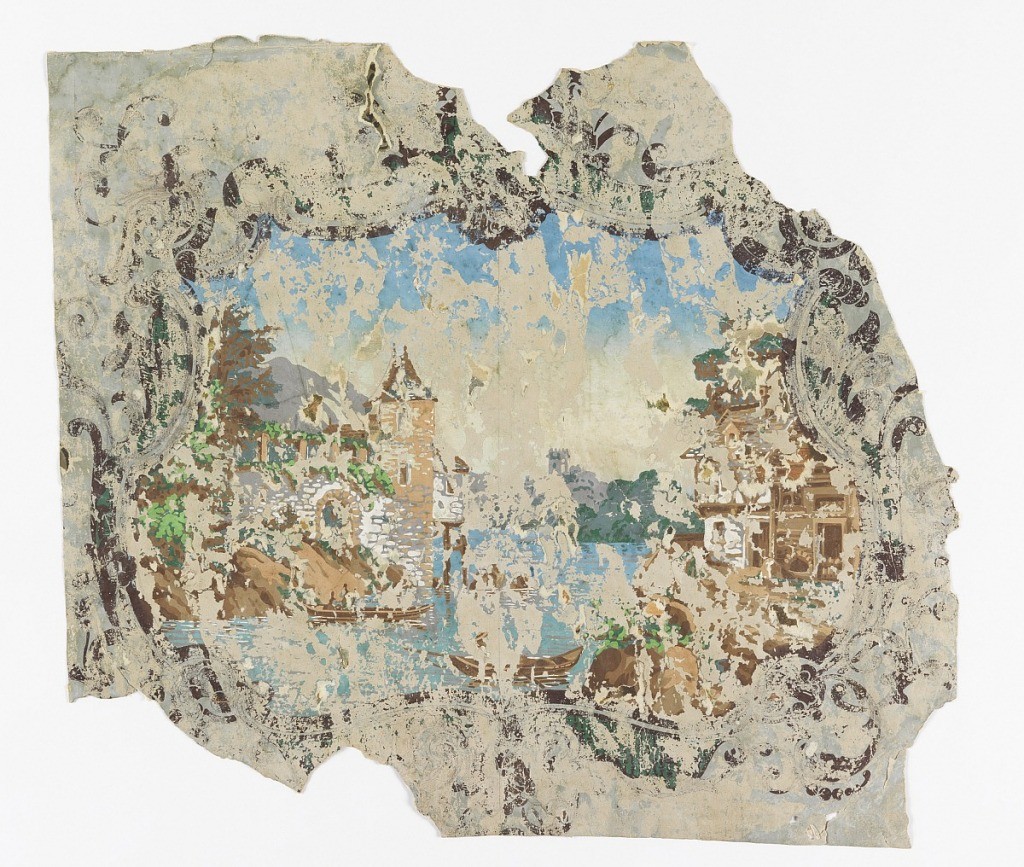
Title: Sidewall - fragment
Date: ca. 1850
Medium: Block-printed, machine made paper
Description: Vignette with cartouche of lake surrounded by castles and chateaus.